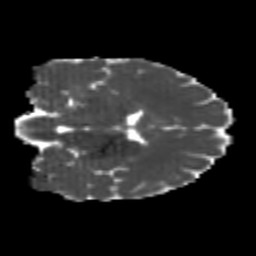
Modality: MD
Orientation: coronal
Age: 26
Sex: female
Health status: healthy
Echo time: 0.074 s